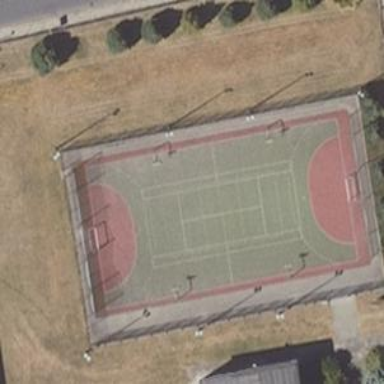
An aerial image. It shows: Tennis court in leisure pitch.